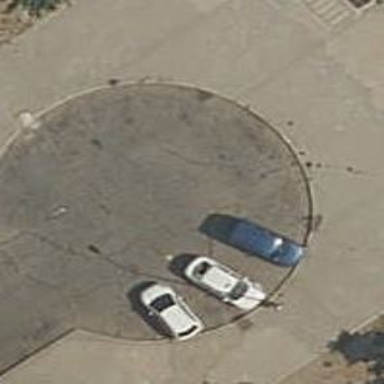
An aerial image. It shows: Turning circle on the road.